Question: When I want to delete a class or a layout, I get a popup asking me do I want to "Safe Delete" it.
I wanted to know what exactly are all of the options, but i cannot find any nice answers out there.
So what do all of these three options mean exactly?

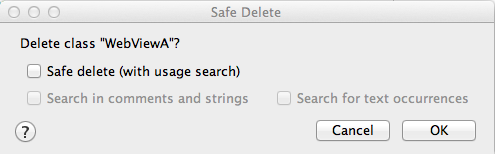
Answer: With safe delete Android Studio will search if your "WebViewA" is used in another file or not, so it won't cause any error if you delete it.
For example if you are using class WebViewA in MyActivity class and then you delete the WebViewA class without safe delete, there will be a new error in MyActivity class.
This is the example of safe delete :
I tried to delete BluetoothUtility class and I used safe delete and then Android studio detect there are 2 usages of BluetoothUtility

After selecting View Usages I can find that I used BluetoothUtility in MyActivity class.
And I can also do refactor from it.

I hope my explanation is clear enough! :)